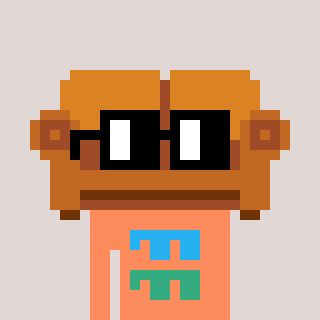
a pixel art character with square black glasses, a couch-shaped head and a peachy-colored body on a warm background